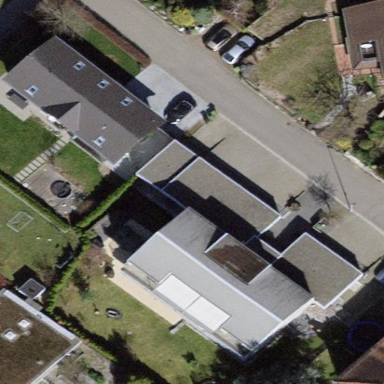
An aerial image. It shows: Apartment building with flat roof.